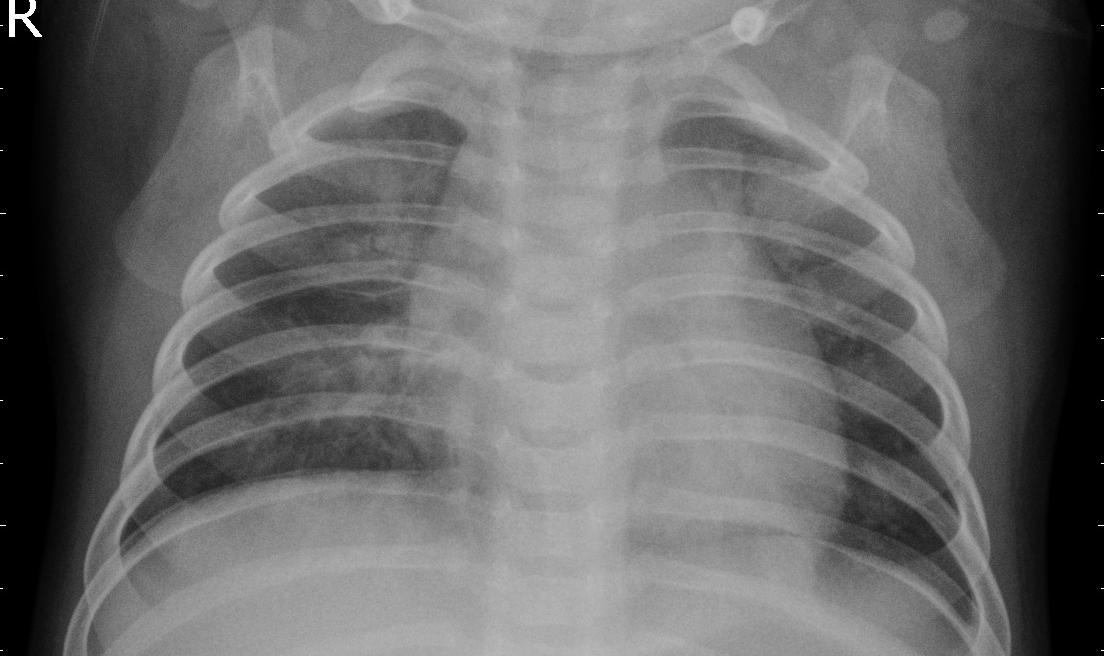
Diagnosis: PNEUMONIA